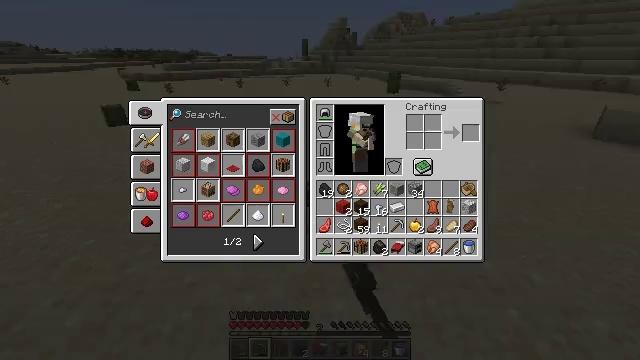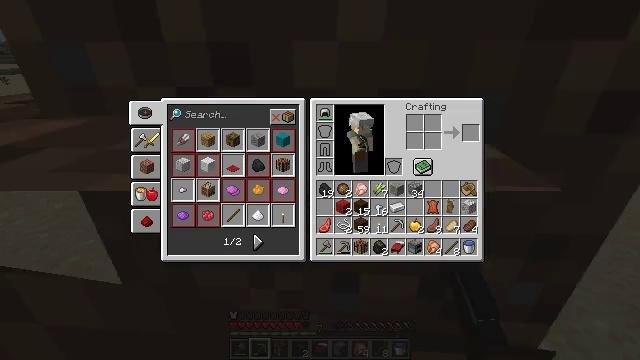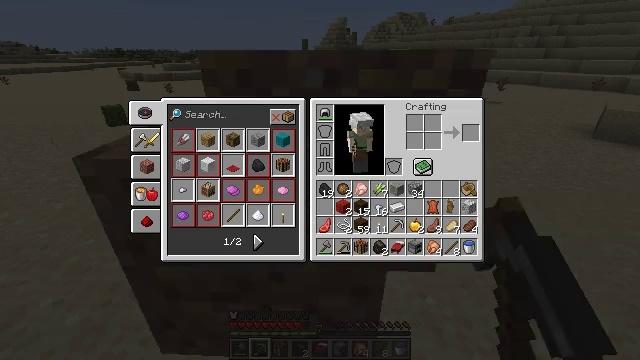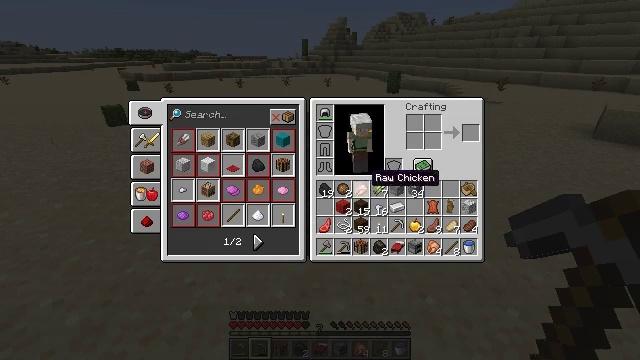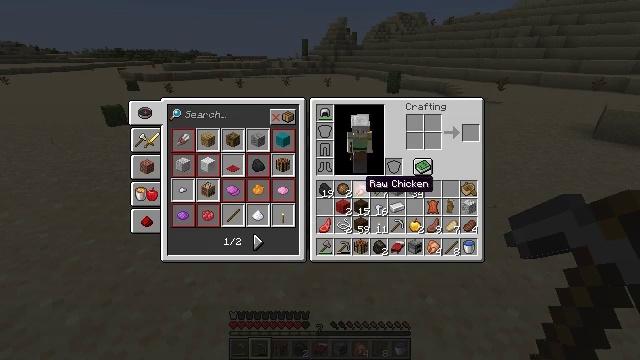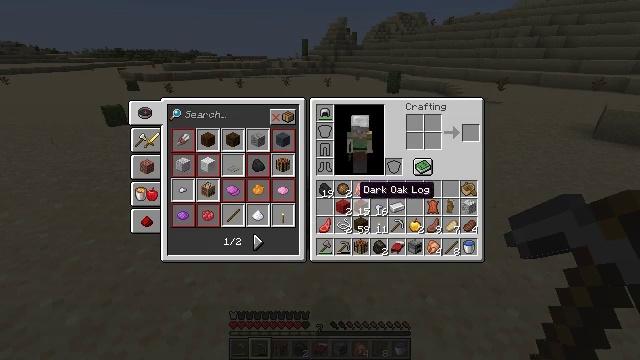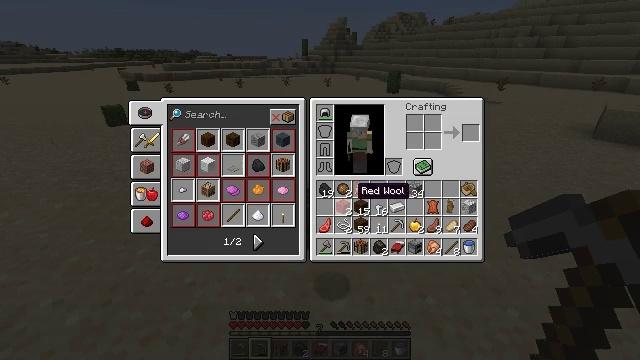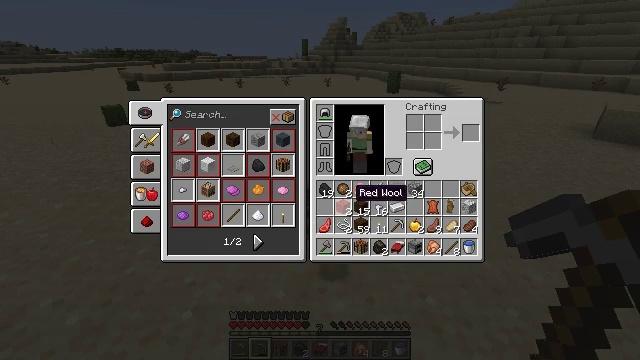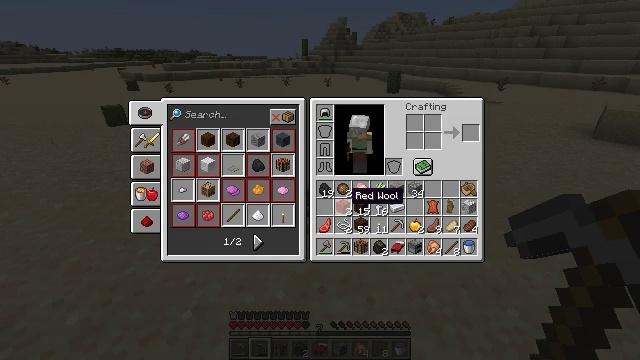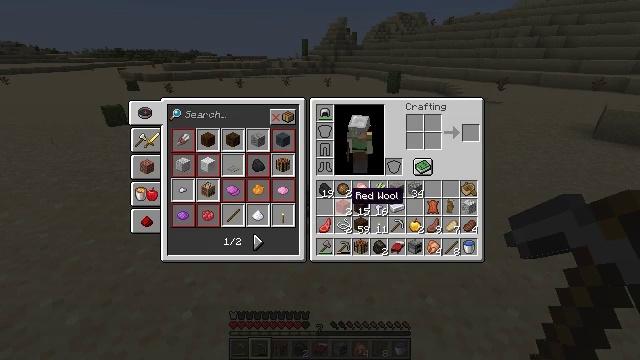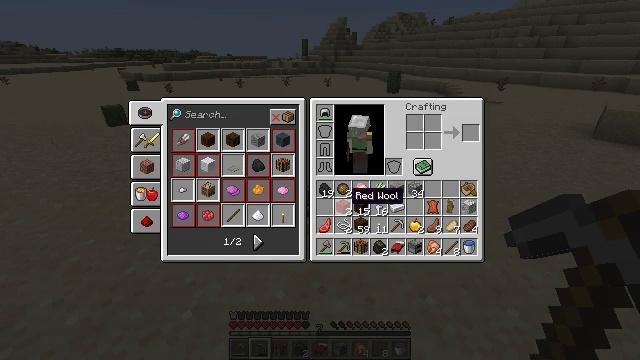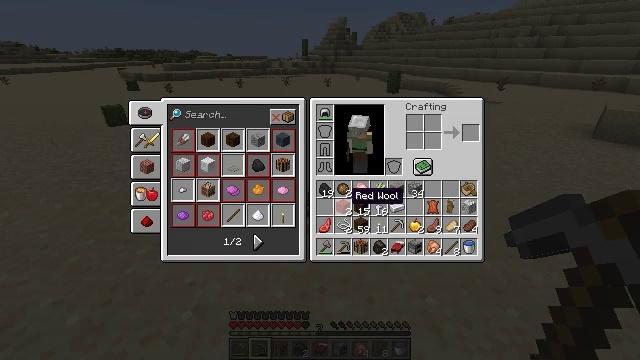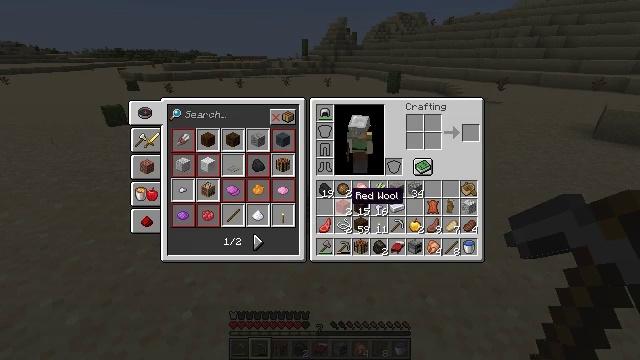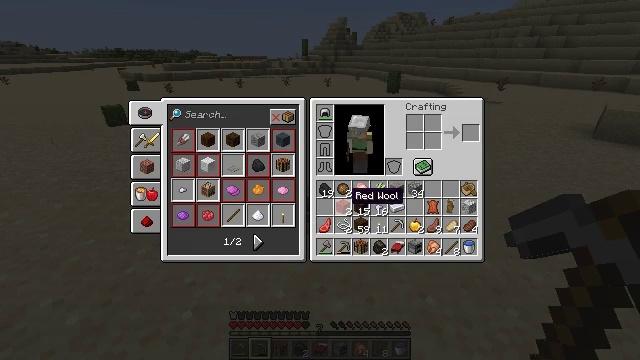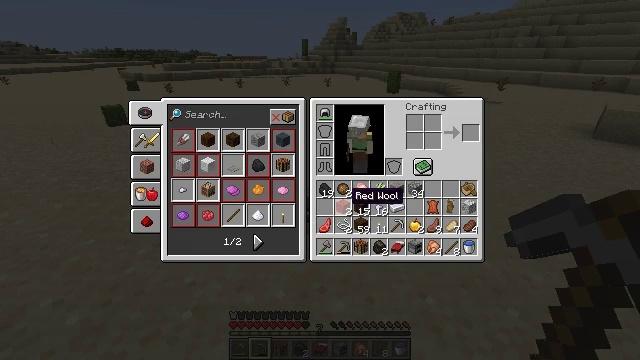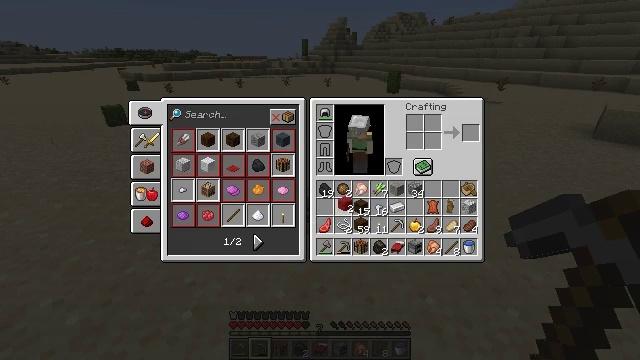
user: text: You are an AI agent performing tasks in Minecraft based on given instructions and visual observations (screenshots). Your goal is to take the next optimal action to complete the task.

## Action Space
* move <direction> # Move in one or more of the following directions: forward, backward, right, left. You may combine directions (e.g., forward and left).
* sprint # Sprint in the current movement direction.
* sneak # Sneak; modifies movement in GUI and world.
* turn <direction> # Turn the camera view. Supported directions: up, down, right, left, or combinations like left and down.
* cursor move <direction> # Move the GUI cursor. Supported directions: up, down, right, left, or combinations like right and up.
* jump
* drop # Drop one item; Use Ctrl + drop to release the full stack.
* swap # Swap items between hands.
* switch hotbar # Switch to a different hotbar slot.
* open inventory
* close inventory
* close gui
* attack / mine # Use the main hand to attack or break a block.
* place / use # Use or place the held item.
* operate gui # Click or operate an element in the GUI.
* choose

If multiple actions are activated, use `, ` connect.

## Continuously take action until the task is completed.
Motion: motion action
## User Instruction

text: Remove a red wool block from the inventory.
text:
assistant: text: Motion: cursor move left, open gui
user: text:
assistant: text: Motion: cursor move left and down
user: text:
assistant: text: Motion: cursor move left and down
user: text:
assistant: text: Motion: no_op
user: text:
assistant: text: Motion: no_op
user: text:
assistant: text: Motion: no_op
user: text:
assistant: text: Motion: no_op
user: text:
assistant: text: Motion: no_op
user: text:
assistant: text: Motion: no_op
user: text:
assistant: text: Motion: no_op
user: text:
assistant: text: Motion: no_op
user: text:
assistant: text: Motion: no_op
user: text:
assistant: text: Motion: no_op
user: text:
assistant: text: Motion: no_op
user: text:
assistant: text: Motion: operate gui
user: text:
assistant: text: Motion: operate gui
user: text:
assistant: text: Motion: operate gui
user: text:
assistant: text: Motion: cursor move right and up
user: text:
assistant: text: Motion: cursor move right and up
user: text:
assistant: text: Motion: cursor move right and up
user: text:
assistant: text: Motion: cursor move right and up
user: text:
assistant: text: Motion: cursor move right and up
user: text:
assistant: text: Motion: cursor move right and up
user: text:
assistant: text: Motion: no_op
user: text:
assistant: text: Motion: no_op
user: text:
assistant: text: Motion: no_op
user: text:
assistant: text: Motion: no_op
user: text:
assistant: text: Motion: operate gui
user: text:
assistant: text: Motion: operate gui
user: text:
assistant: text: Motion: operate gui